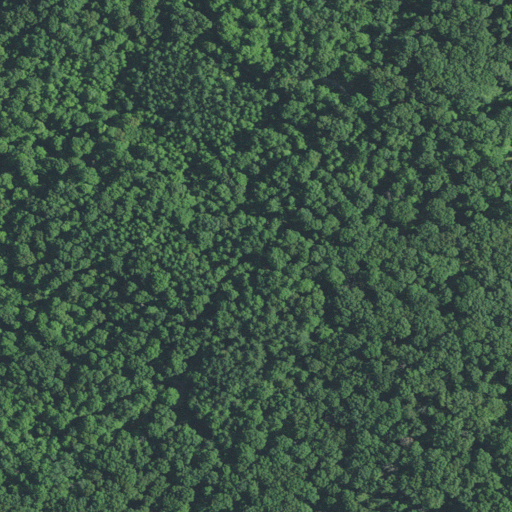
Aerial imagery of ridge(s) in Indiana named Scarce of Fat Ridge containing deciduous forest, open development, and mixed forest